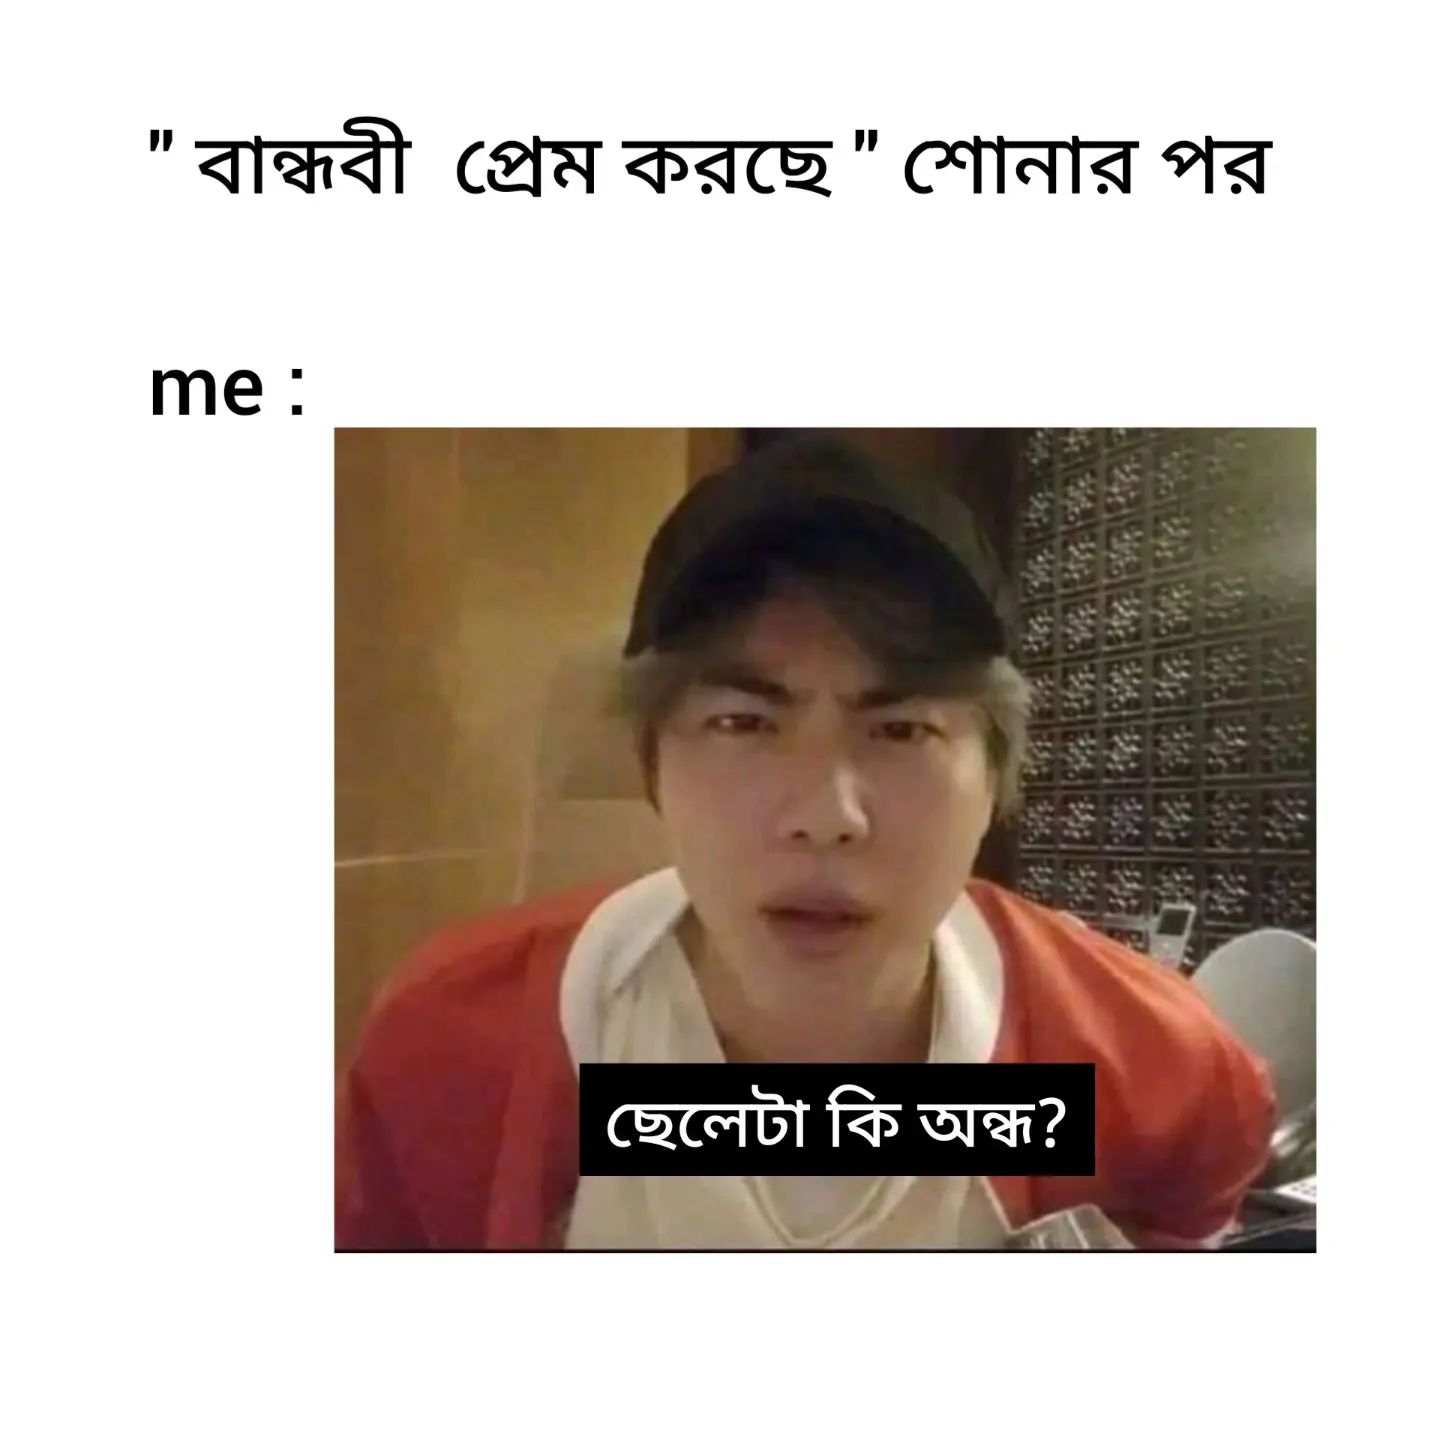
Text: বান্ধবী প্রেম করছে শোনার পর : ছেলেটা কি অন্ধ?
Label: Non Hate